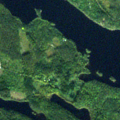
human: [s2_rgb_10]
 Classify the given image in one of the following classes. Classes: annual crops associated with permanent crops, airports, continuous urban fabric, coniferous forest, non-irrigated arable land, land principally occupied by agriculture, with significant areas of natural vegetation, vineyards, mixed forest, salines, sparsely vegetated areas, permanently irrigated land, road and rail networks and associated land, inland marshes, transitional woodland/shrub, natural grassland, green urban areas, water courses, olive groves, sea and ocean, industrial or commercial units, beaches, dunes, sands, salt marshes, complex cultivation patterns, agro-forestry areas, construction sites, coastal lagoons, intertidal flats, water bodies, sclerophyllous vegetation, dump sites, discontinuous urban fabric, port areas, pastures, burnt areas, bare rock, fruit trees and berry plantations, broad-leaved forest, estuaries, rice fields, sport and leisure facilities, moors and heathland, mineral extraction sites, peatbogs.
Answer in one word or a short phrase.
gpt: coniferous forest, mixed forest, water bodies